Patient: sex F, age 59
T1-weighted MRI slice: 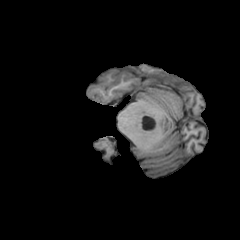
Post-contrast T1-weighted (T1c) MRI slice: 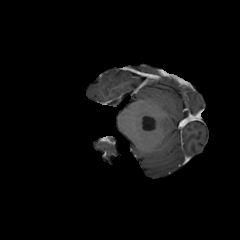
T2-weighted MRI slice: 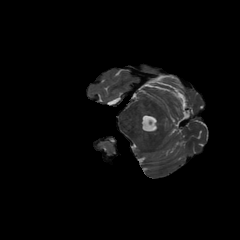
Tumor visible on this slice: no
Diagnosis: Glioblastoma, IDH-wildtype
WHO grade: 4